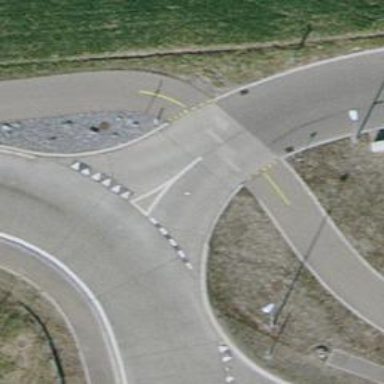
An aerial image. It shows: Asphalt cycleway with crossing.